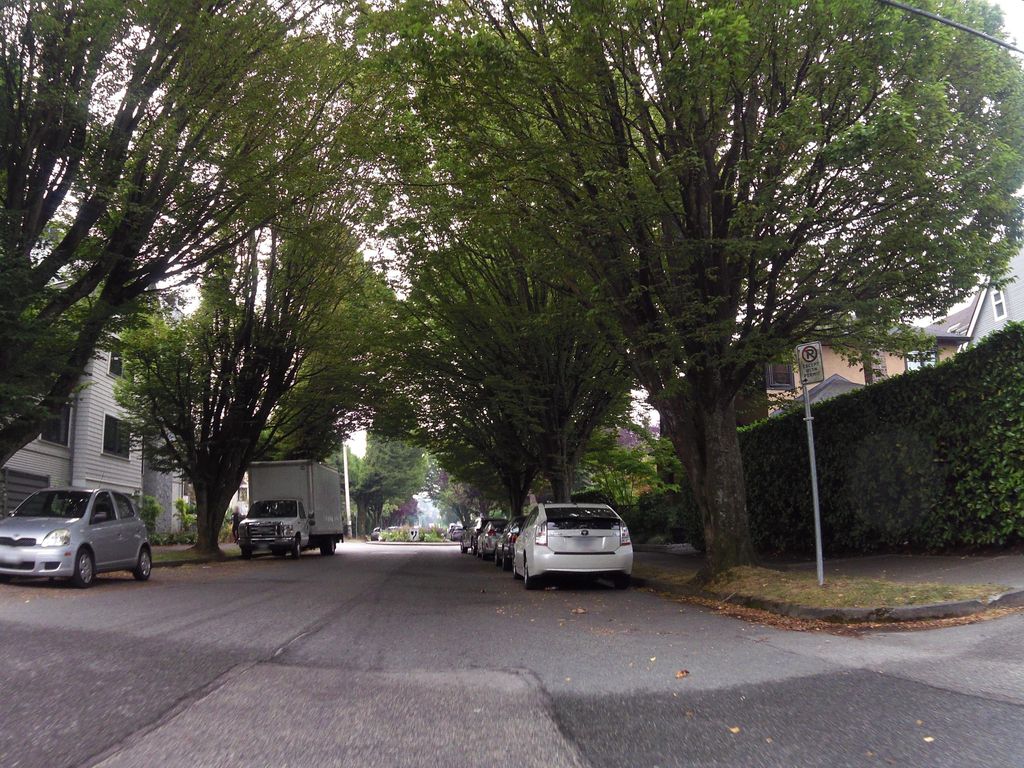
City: vancouver